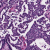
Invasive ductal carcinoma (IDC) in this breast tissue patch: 1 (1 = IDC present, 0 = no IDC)